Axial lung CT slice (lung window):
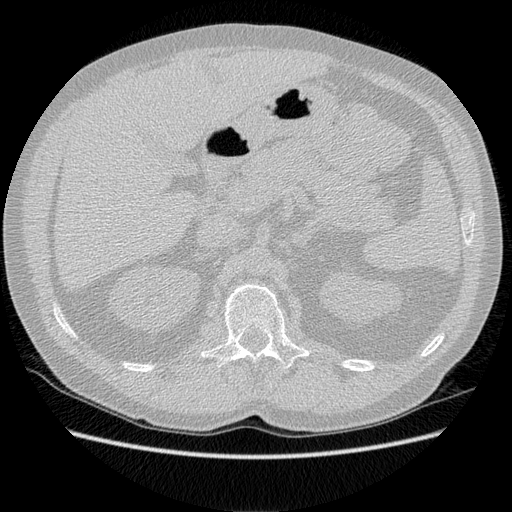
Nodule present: no